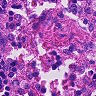
Metastatic tissue present: no